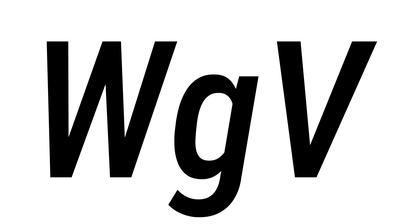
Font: Roboto-Italic_Condensed_Medium_Italic